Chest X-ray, AP view. Patient: 73 years old, sex M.
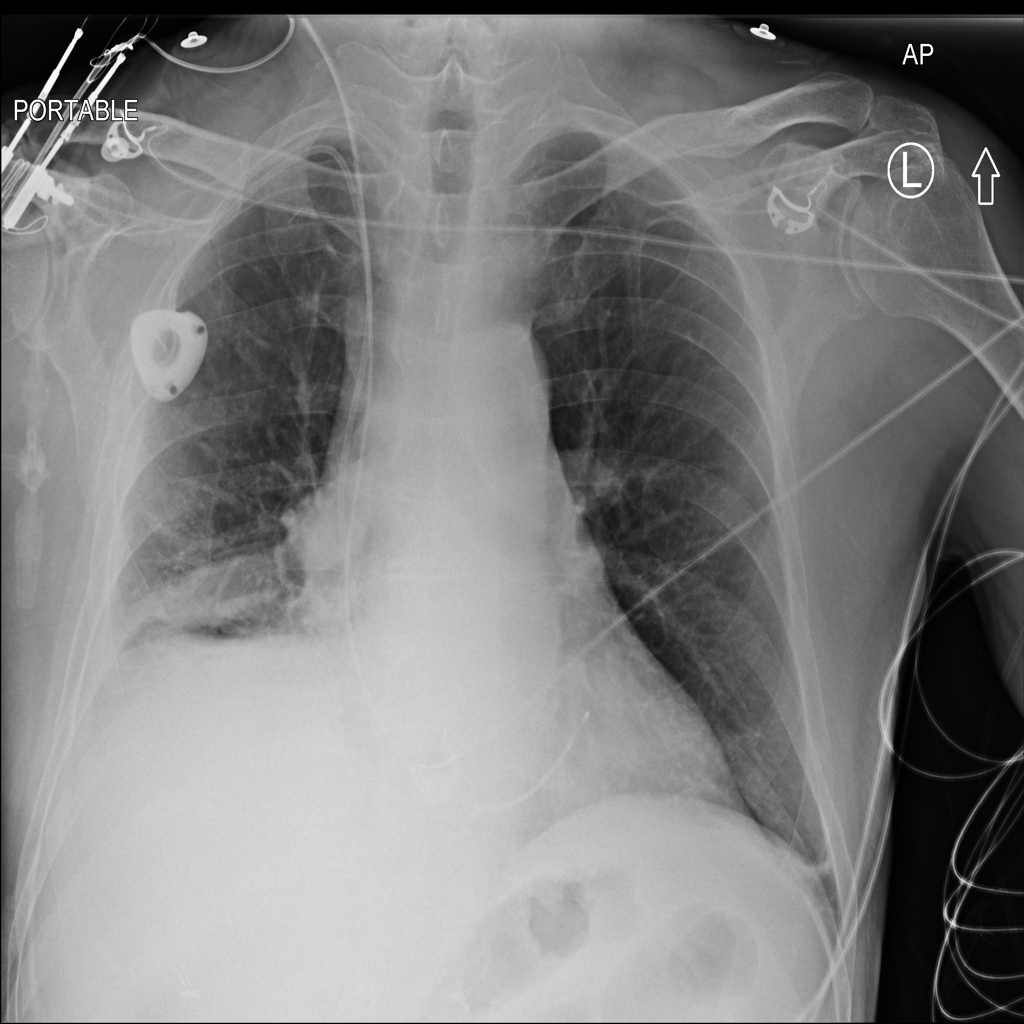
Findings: No Finding